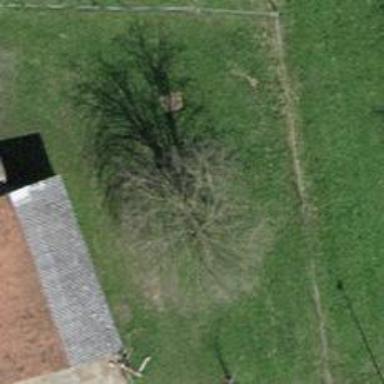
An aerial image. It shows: Deciduous broadleaved tree.